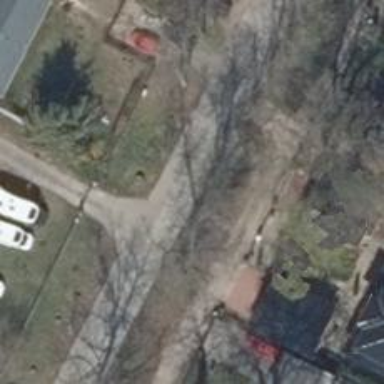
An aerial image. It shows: Residential road surfaced with concrete plates.